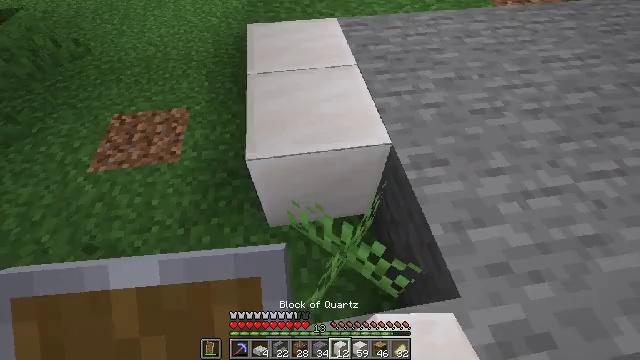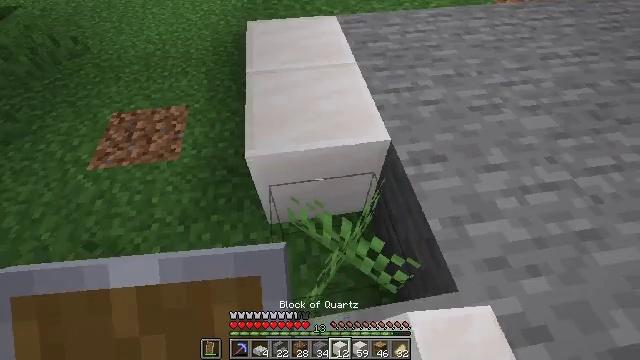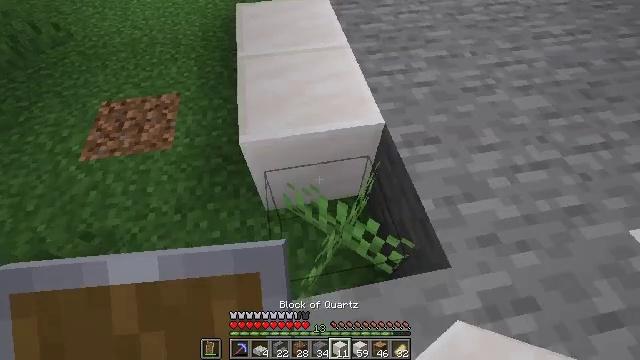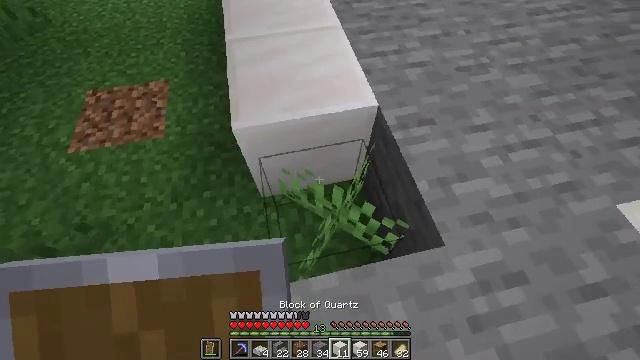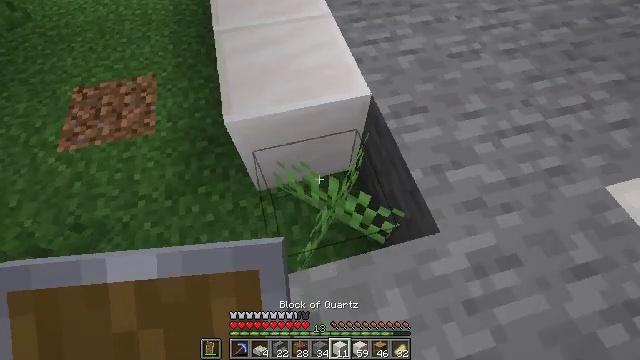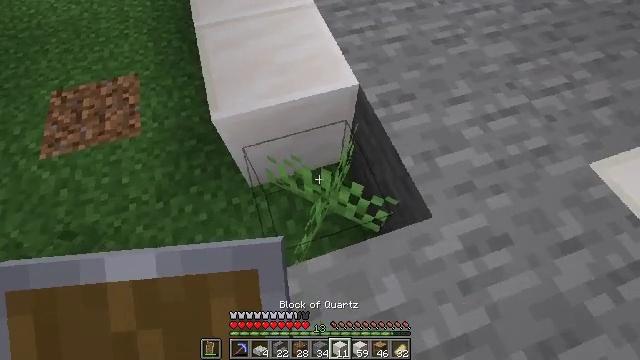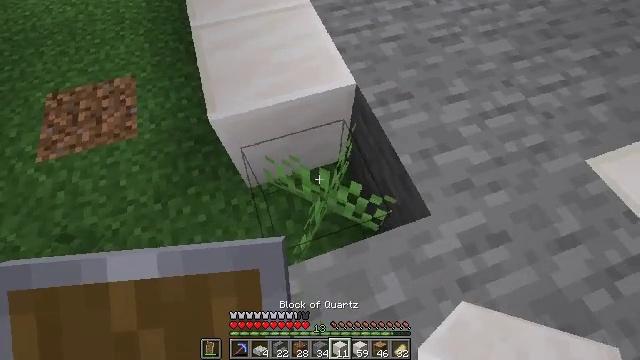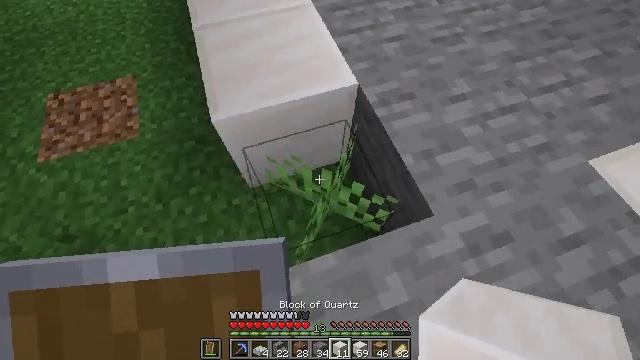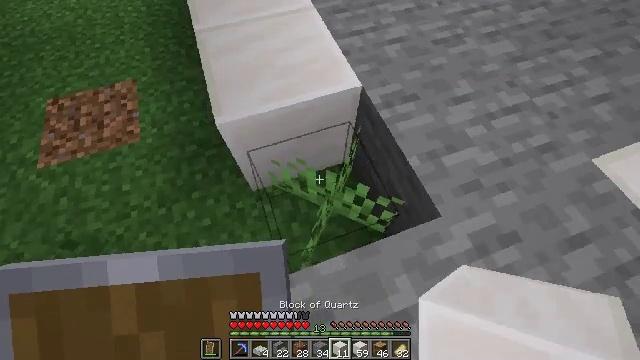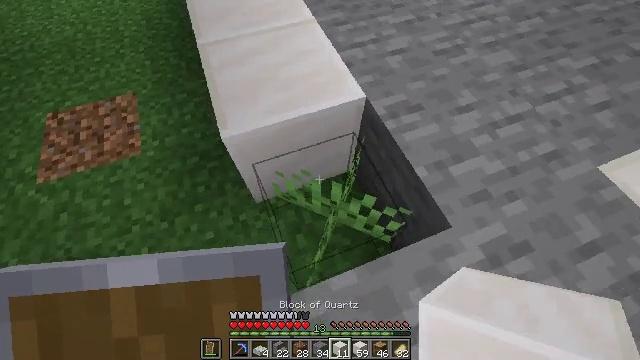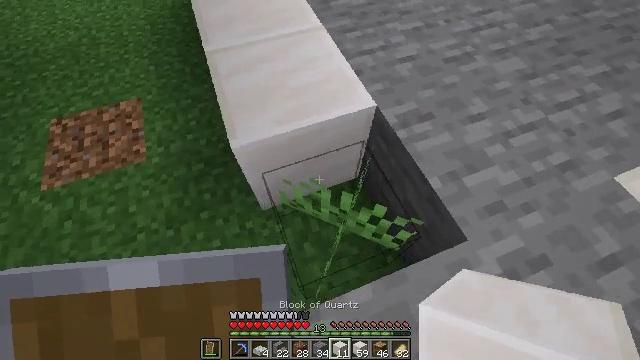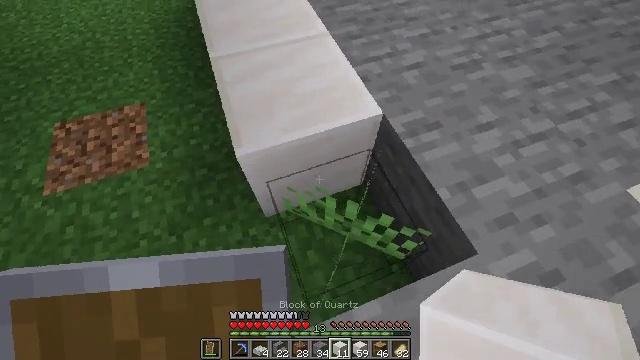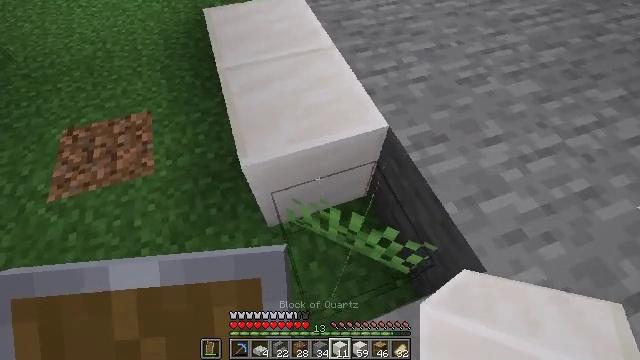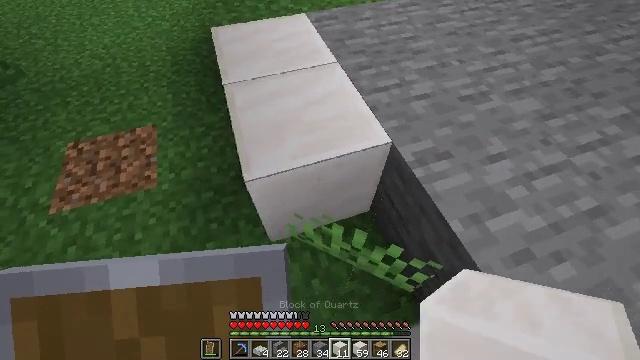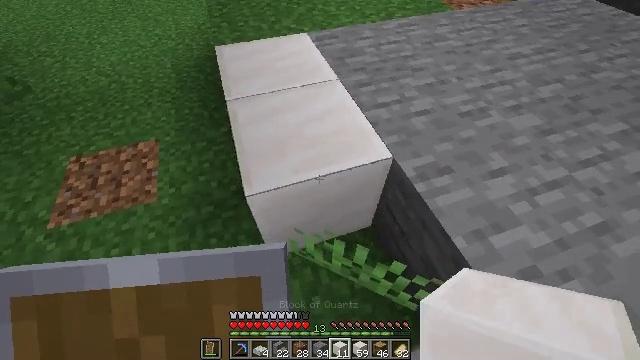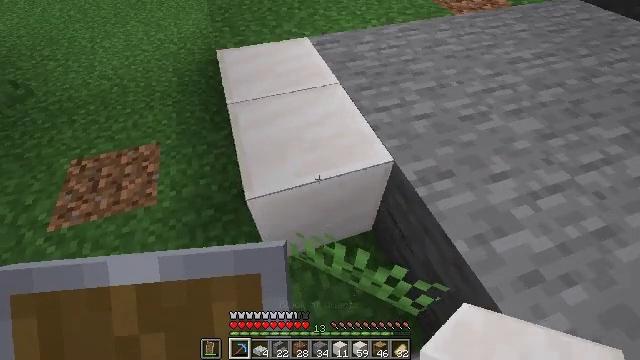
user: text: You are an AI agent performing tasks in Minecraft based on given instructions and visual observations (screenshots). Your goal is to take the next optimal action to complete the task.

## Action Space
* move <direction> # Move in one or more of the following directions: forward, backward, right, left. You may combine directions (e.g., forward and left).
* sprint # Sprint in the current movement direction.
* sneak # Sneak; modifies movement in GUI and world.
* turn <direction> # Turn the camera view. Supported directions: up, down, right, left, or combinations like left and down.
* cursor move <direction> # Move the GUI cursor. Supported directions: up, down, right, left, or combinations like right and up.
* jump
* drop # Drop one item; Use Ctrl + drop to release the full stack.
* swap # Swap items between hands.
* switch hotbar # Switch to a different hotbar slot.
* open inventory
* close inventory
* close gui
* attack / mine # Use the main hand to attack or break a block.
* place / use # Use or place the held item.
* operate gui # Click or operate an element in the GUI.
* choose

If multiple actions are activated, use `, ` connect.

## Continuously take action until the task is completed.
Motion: motion action
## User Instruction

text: Obtain quartz blocks for crafting.
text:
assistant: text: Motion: sneak
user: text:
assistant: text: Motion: sneak, turn right and down
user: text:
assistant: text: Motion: sneak, turn right and down
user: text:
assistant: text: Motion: sneak, turn right and down
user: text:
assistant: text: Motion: sneak, turn right and down
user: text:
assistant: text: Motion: sneak
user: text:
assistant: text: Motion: move left, sneak
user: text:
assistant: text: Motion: move left, sneak
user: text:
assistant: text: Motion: move forward and move left, sneak, turn right and up
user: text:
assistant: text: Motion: move forward and move left, sneak
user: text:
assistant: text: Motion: move forward, sneak
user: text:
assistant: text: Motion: sneak, turn left and up
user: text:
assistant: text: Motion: sneak, turn up
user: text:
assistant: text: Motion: sneak, turn up
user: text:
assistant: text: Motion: sneak, switch to hotbar 1
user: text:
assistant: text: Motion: sneak, attack / mine, switch to hotbar 1
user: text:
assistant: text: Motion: sneak, attack / mine, switch to hotbar 1
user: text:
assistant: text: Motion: sneak, attack / mine
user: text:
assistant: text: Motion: sneak, attack / mine
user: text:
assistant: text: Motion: sneak, turn left and up, attack / mine
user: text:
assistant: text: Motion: sneak, turn left and up, attack / mine
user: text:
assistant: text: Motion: move forward, sneak, turn up, attack / mine
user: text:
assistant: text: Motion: move forward, sneak, turn up, attack / mine
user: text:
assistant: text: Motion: move forward, sneak, attack / mine
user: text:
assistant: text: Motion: sneak, attack / mine